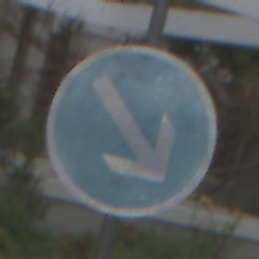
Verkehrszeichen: VorgeschriebeneVorbeifahrtRechts
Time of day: Midday
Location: Outdoor (Urban)
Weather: Overcast
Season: NotSpecified
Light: Natural